Question: I have a strange problem where my x-axis moves down the plot area when I'm plotting less points. My graph has 2 lines plotted - 1 for previous year and 1 for current year values. My original graph always plotted 12 points for both lines, regardless of which month we are in and this works fine. I have now changed my app so that the current year line only plots points upto the current month. E.g. we are in May so I only plot 5 points. When I do this the x-axis moves down the plot area so that it is detached from the y-axis and the labels are hidden - see screenshots :

Why would simply reducing the number of plot points change the x-axis position? I'm using Core Plot 1.1 (static library) and Xcode 4.6.2.
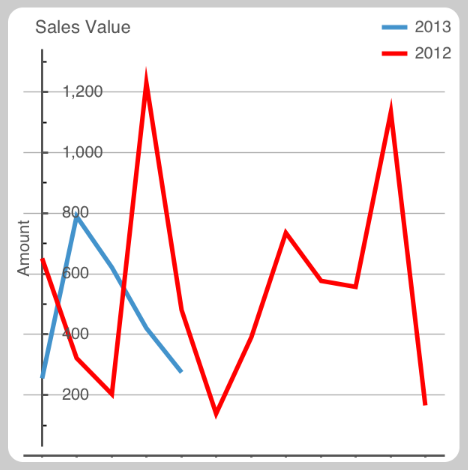
Answer: The 'yRange' of the plot space changed so the point where the x-axis crosses the y-axis is now too close to the bottom edge of the graph. You have two options:
- Ensure the 'yRange' always puts the crossing point (the "orthogonal coordinate") far enough from the edge that the labels and title remain visible.- Use the 'axisConstraints' to position the axis a fixed distance from the edge of the graph. This will let the crossing point float along the y-axis.